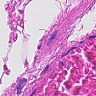
Metastatic tissue present: no